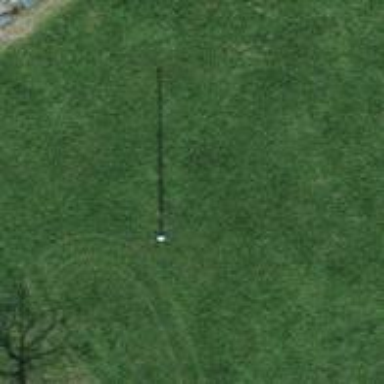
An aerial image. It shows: Communication pole.